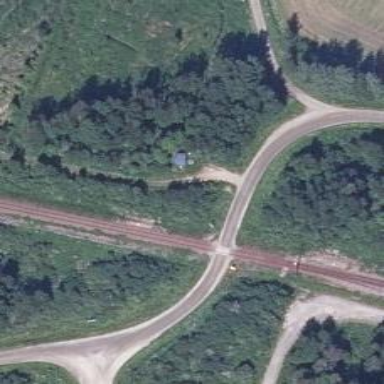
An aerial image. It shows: Level crossing with saltire marking.